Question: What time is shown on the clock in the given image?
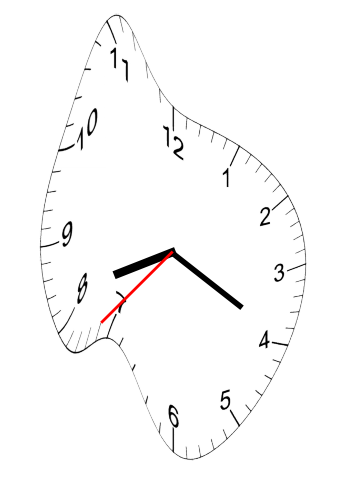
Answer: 08:19:37